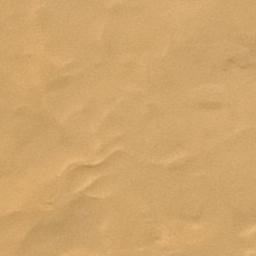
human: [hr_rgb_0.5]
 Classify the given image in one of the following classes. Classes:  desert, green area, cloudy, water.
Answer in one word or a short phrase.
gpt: desert